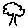
Label: tree